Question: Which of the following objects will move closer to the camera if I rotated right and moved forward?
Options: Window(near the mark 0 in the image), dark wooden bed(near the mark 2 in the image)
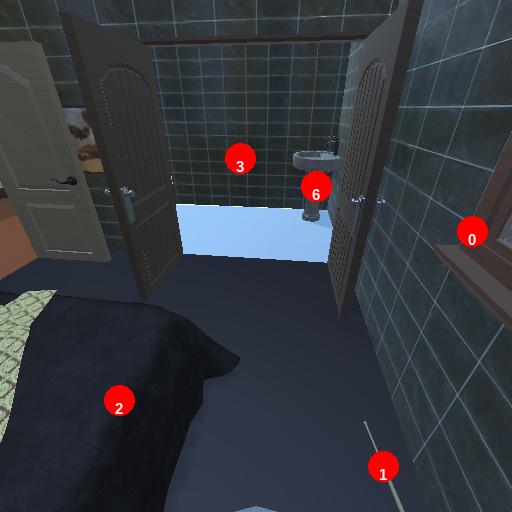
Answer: Window(near the mark 0 in the image)